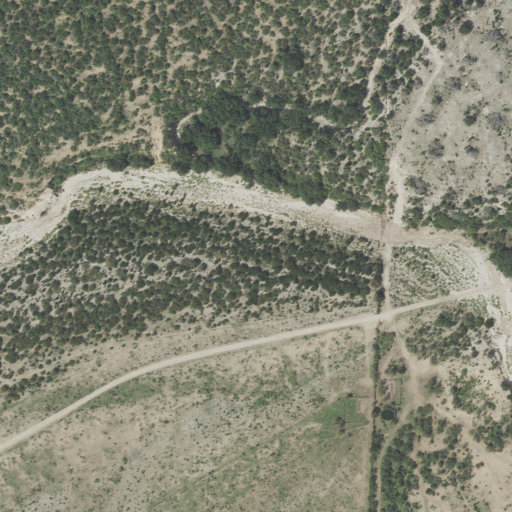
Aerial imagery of valley in Texas named Bolden Draw containing shrub and deciduous forest